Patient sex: M
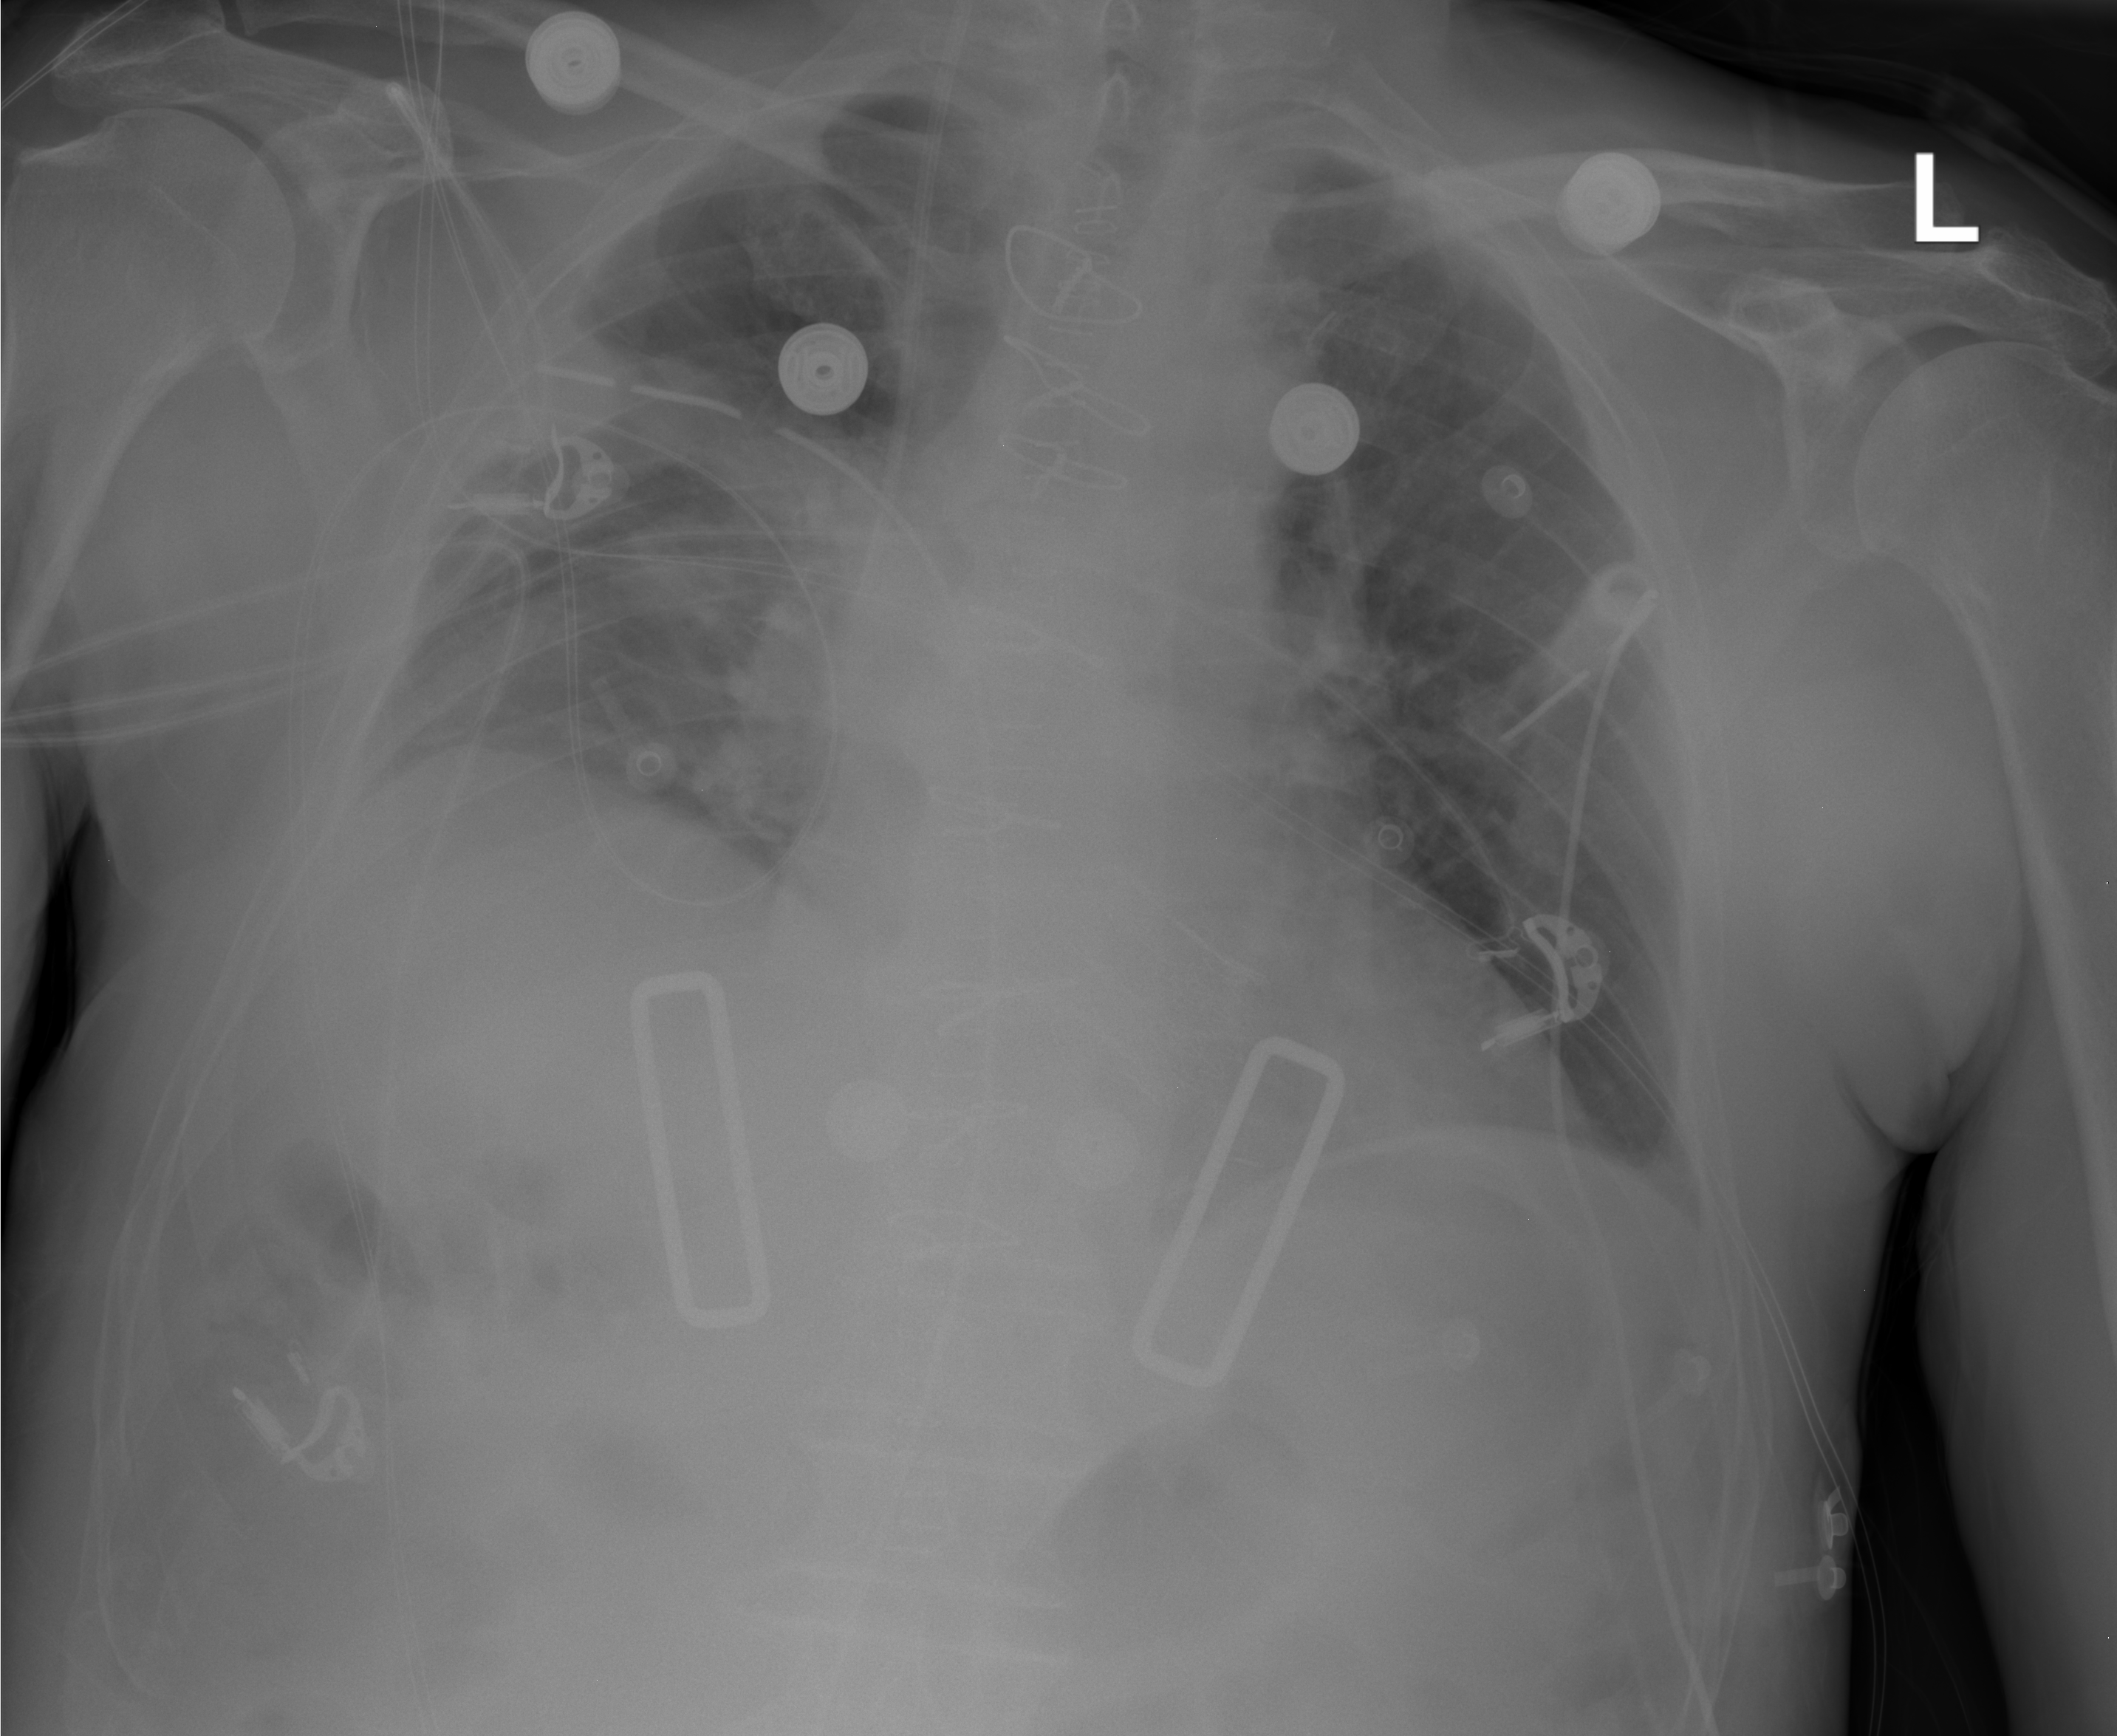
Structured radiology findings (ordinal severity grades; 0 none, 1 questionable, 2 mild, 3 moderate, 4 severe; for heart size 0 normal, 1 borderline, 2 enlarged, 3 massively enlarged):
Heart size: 0
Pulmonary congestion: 2
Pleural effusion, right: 0
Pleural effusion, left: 0
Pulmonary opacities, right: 2
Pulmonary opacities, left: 0
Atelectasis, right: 2
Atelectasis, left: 0